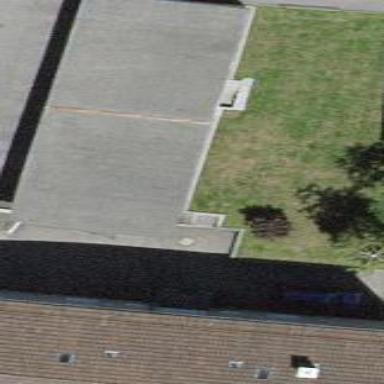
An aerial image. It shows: Garage building.